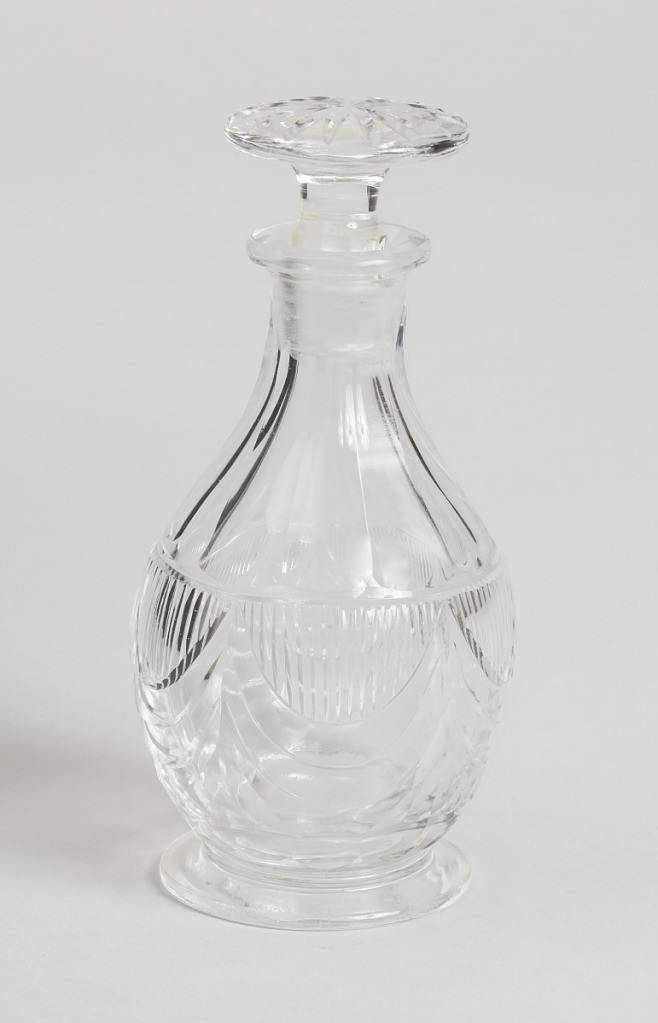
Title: Cruet
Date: ca. 1810
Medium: glass
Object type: cruet
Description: Pear-shaped body cut with drapery swags and flat vertical fluting; flat circular foot; mushroom-shaped stopper with radial cutting. One of set of seven bottles.